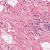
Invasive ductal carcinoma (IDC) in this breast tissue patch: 0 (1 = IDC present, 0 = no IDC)